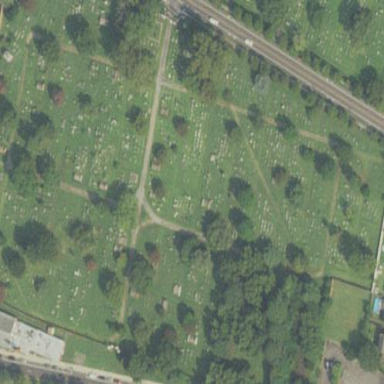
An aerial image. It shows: Cemetery.